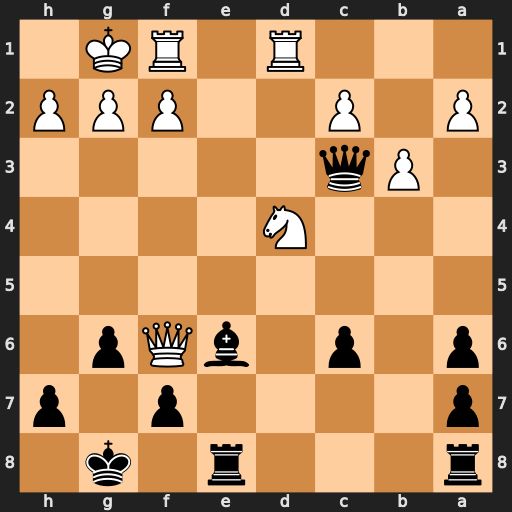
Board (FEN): r3r1k1/p4p1p/p1p1bQp1/8/3N4/1Pq5/P1P2PPP/3R1RK1
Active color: b
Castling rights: -
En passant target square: -
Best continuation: c5 Rd3 Qb2 Nxe6 Qxf6